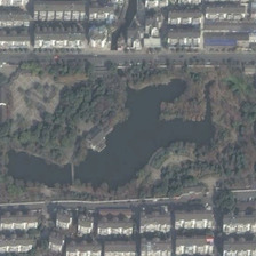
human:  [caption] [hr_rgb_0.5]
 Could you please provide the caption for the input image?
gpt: There are many buildings on both sides of the park, many green trees and an irregular pond.

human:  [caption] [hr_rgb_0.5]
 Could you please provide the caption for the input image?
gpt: There are many buildings on both sides of the park, with green and irregular trees.

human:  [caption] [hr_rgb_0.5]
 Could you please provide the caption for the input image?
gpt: Many buildings are on both sides of the park and there are many green trees and irregular ponds.

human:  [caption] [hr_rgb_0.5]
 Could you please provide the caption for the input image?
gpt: Many buildings are on two sides of a park with many green trees and an irregular pond.

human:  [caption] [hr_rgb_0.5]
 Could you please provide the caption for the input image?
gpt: Many buildings are on two sides of a Park with many green trees and an irregular pond.